Question: I would like to be able to select dates from a data frame after or before a specific date. For example using quandl data on Gold prices.
'''
pGold <- read.csv('http://www.quandl.com/api/v1/datasets/BUNDESBANK/BBK01_WT5511.csv?&trim_start=1968-04-01&trim_end=2014-01-08&sort_order=desc', colClasses=c('Date'='Date'))
pGold$asDate <- as.Date(pGold$Date)
head(pGold)
Date Value
1 2014-01-08 1226.50
2 2014-01-07 1237.50
3 2014-01-06 1238.00
4 2014-01-03 1232.25
5 2014-01-02 1219.75
6 2013-12-31 1201.50
plot(pGold[pGold$Date>"2012-01-01",], type="l", main="Price of Gold (USD)"))
'''

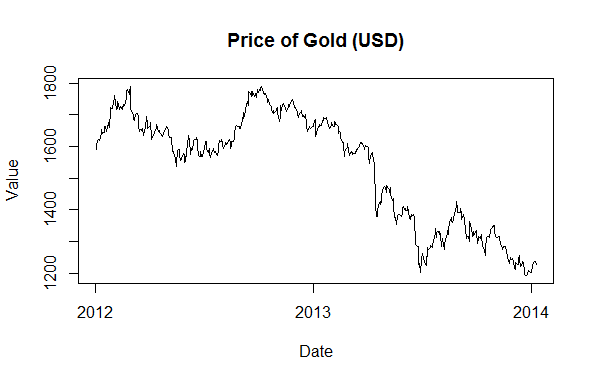
Answer: You've practically done it.
'''
pGold <- read.csv('http://www.quandl.com/api/v1/datasets/BUNDESBANK/BBK01_WT5511.csv?&trim_start=1968-04-01&trim_end=2014-01-08&sort_order=desc', colClasses=c('Date'='Date'))
plot(subset(pGold,Date>"2012-01-01"),type="l")
'''
gets you:

or if you want 'ggplot' niceness:
'''
ggplot(subset(pGold,Date>"2012-01-01"), aes(x=Date,y=Value))+geom_line()
'''
gets you: